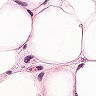
Metastatic tissue present: yes